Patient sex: M
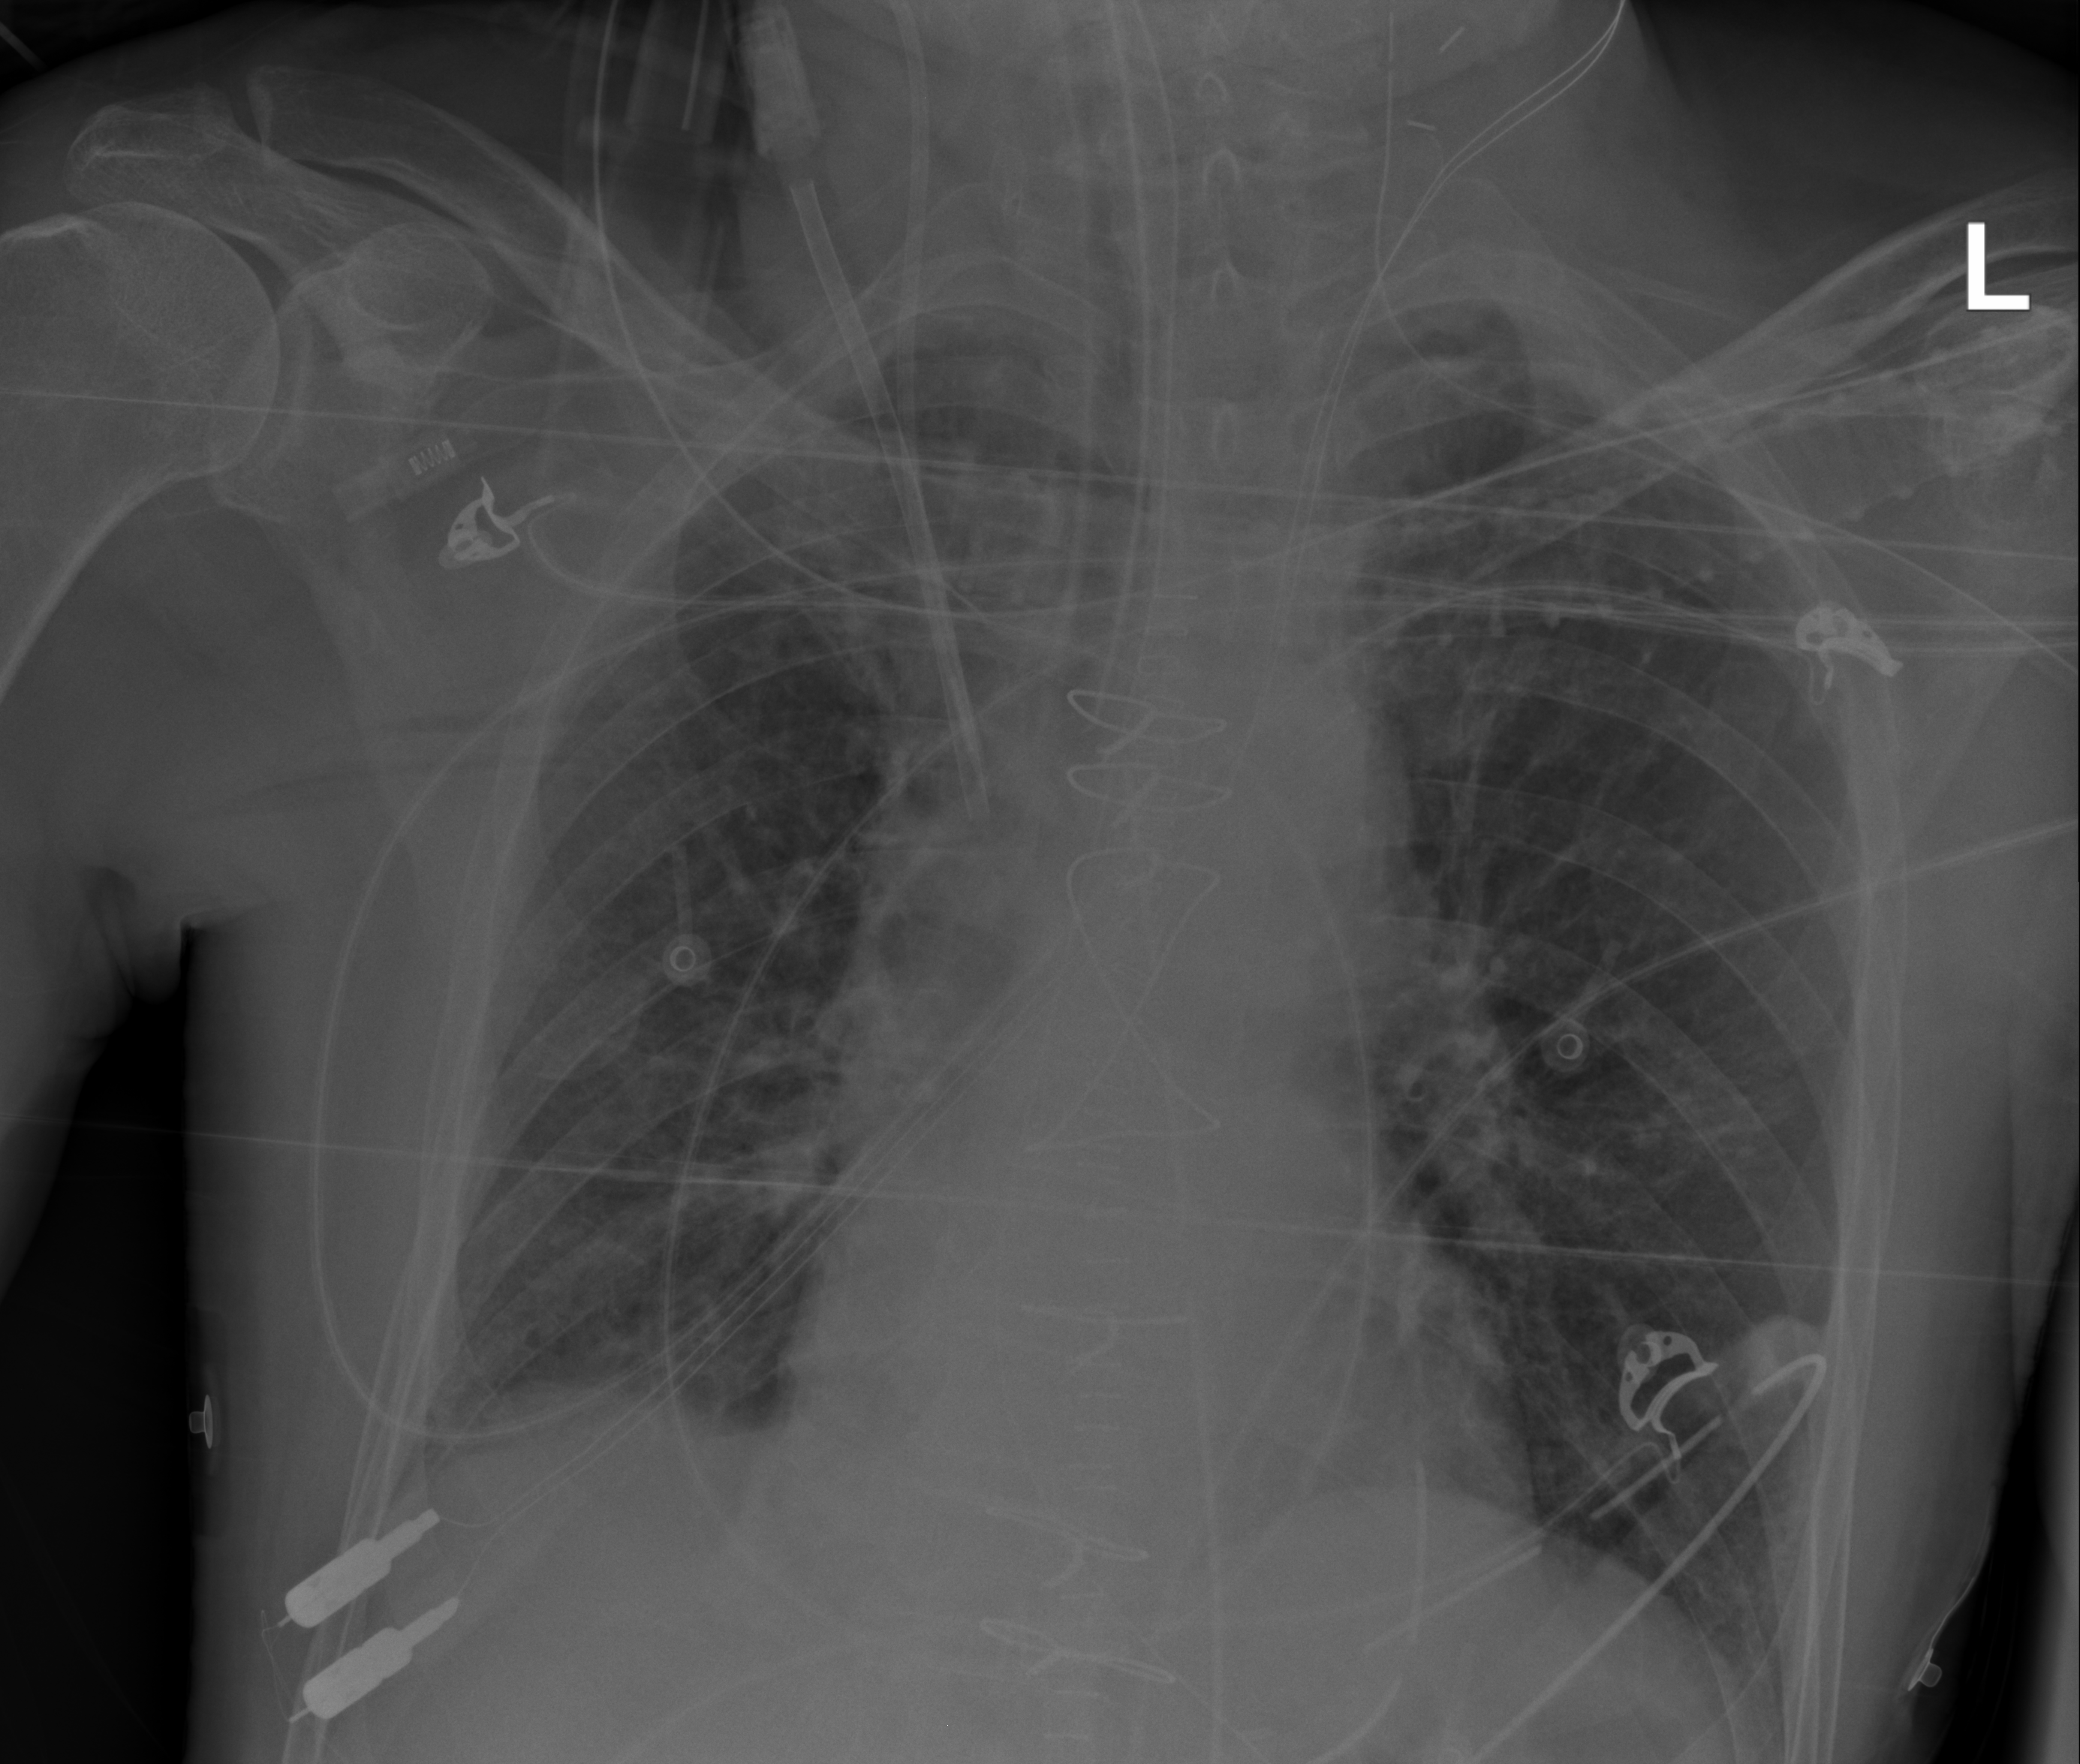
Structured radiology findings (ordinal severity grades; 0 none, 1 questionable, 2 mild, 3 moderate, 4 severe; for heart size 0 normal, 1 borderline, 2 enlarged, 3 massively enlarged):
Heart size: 0
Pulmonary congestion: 1
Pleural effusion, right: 0
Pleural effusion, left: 0
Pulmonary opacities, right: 0
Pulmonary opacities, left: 0
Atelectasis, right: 0
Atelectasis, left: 0